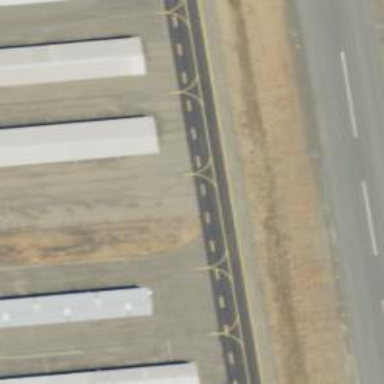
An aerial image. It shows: View of taxiway at the airport.